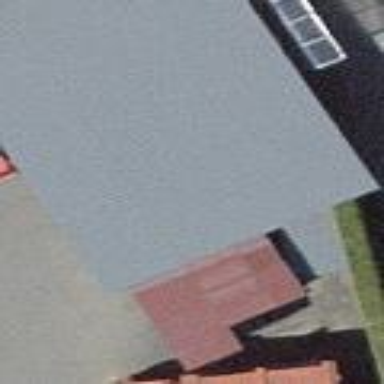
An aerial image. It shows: Garage.